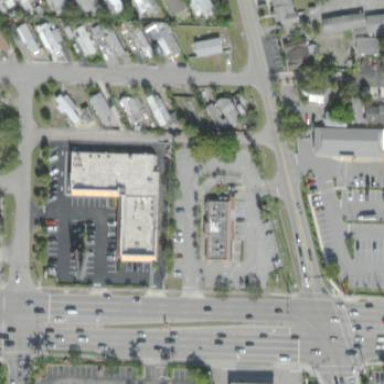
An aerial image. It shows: Retail area.